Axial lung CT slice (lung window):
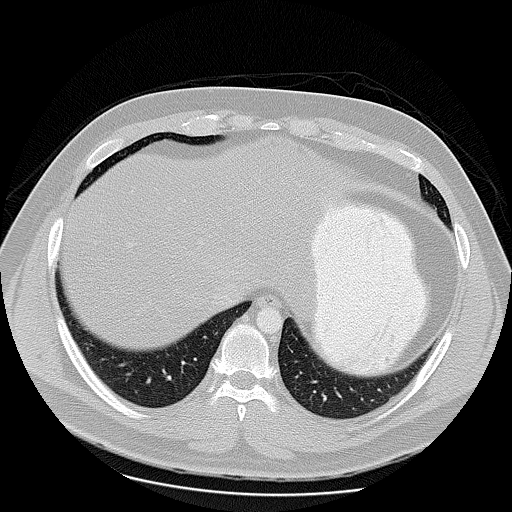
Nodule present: no